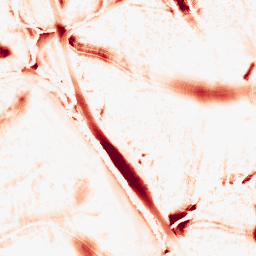
Category: morphological
Decomposition family: tophat
Decomposition parameters: size: 20
mode: white
Upsampling method: regularized
Upsampling parameters: scale: 2
lambda_reg: 0.01
Upsampling scale: 2